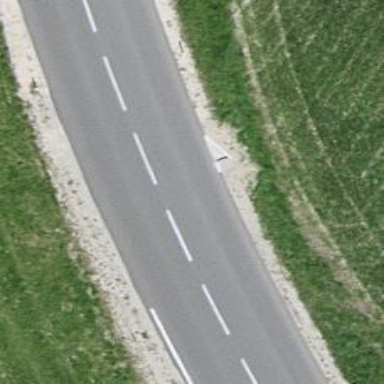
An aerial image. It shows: Secondary road.